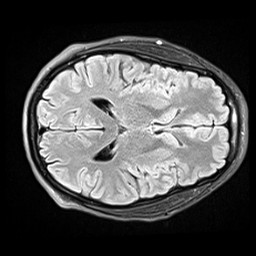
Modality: FLAIR
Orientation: axial
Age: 32
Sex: male
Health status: healthy
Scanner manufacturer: siemens
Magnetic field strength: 3 T
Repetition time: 9 s
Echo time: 0.088 s